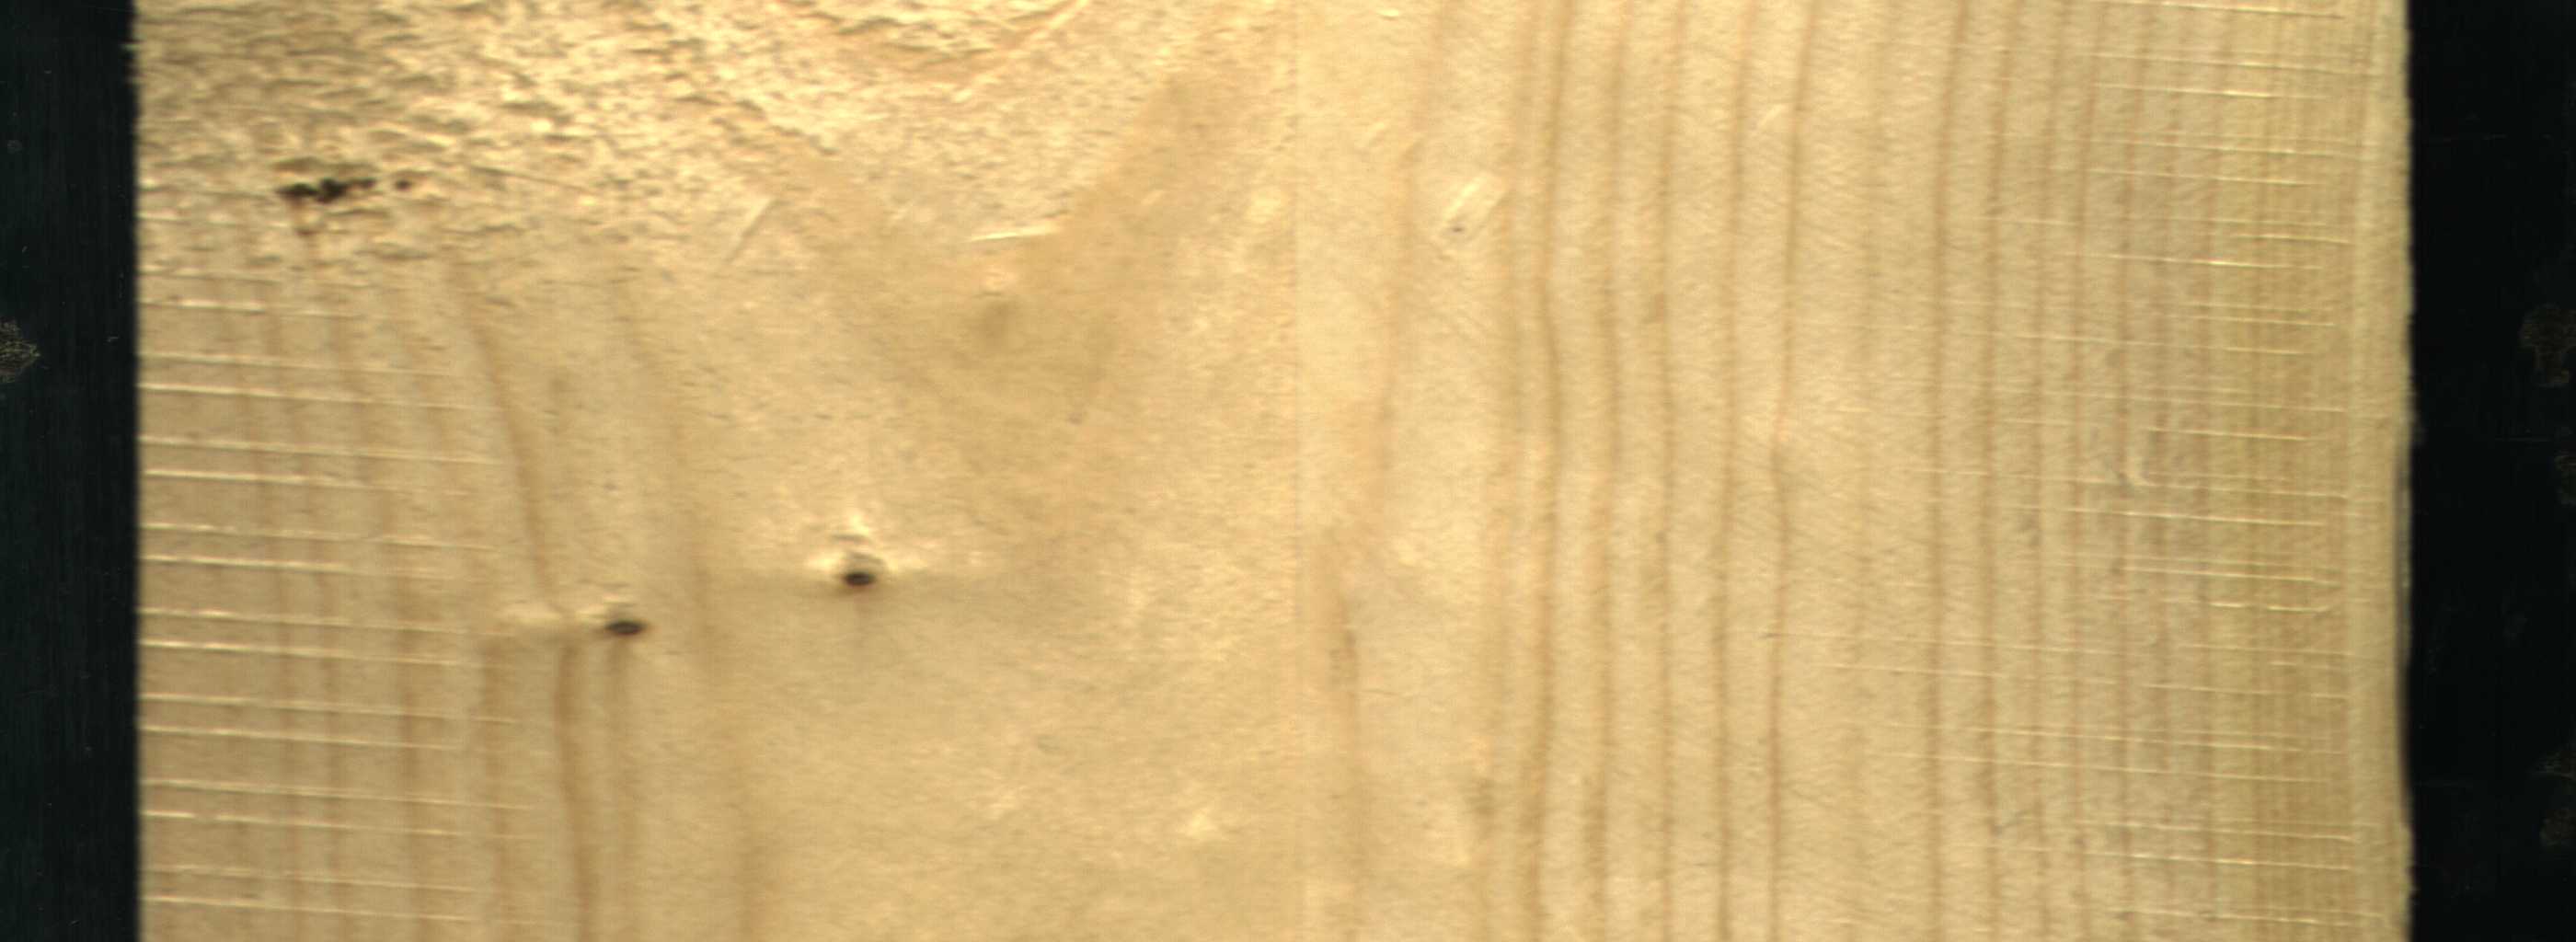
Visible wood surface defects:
Live_Knot
Live_Knot